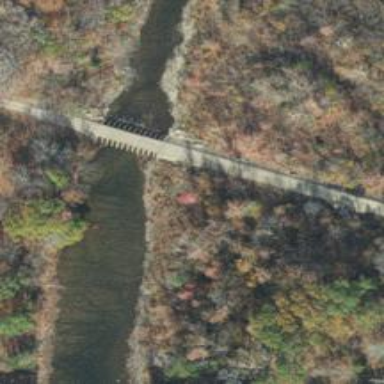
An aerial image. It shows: Residential road passing over beam bridge.